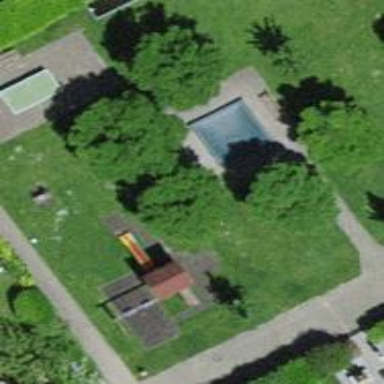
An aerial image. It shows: Sandpit at the playground.